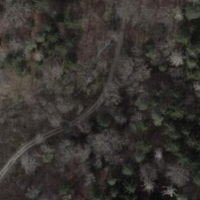
EUNIS habitat code: 44
Species observed at this site:
Pholidoptera griseoaptera